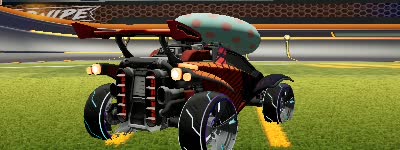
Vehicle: octane